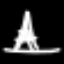
Label: The Eiffel Tower